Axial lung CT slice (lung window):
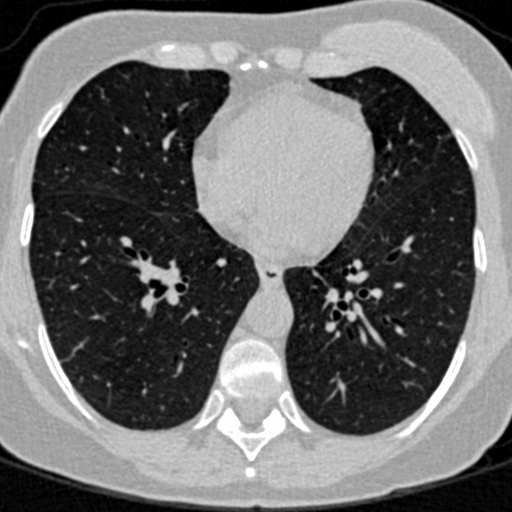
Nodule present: no